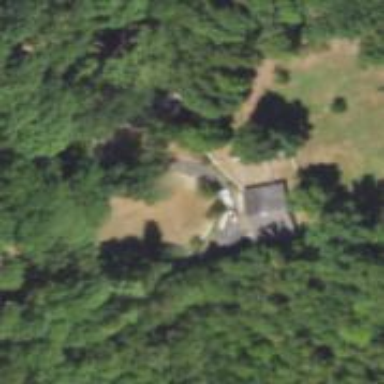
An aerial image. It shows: Driveway.